Chest X-ray:
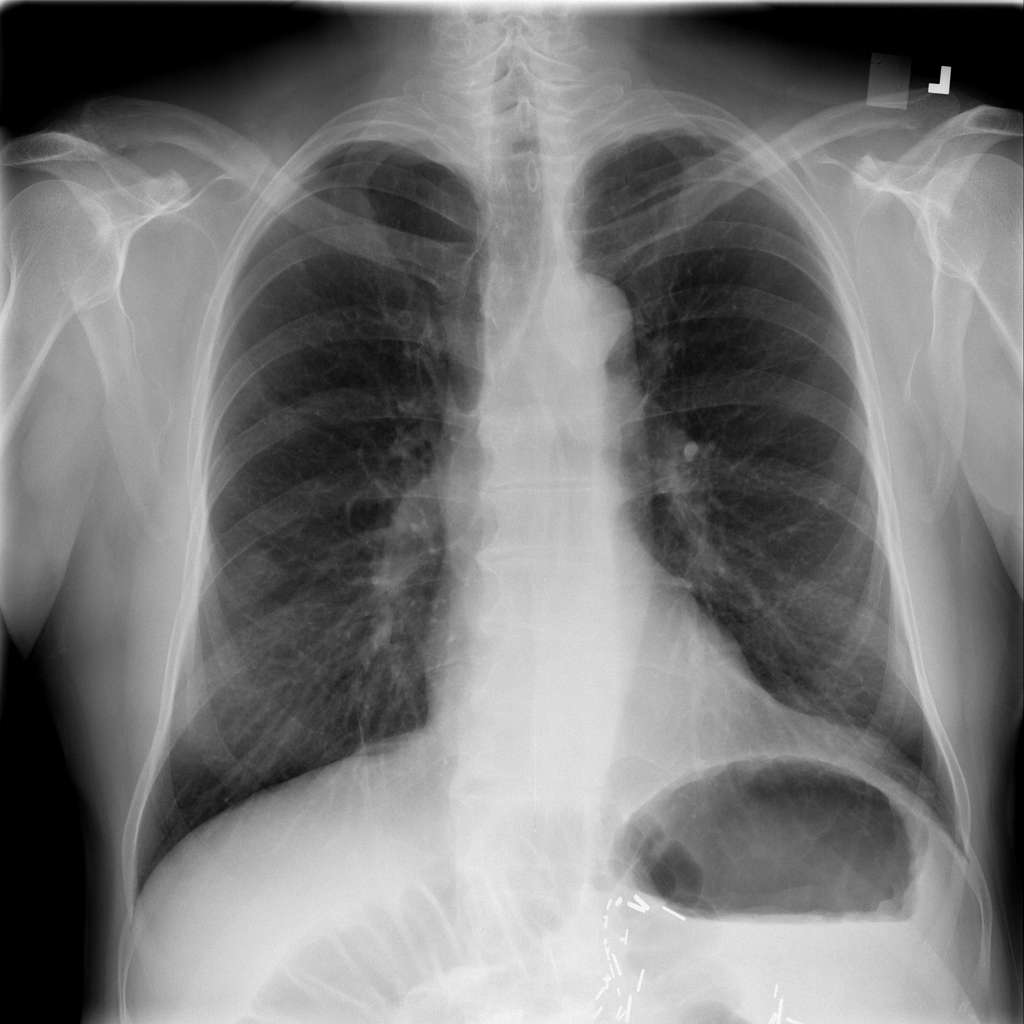
Findings: Nodule
No abnormal finding: no